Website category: jobs
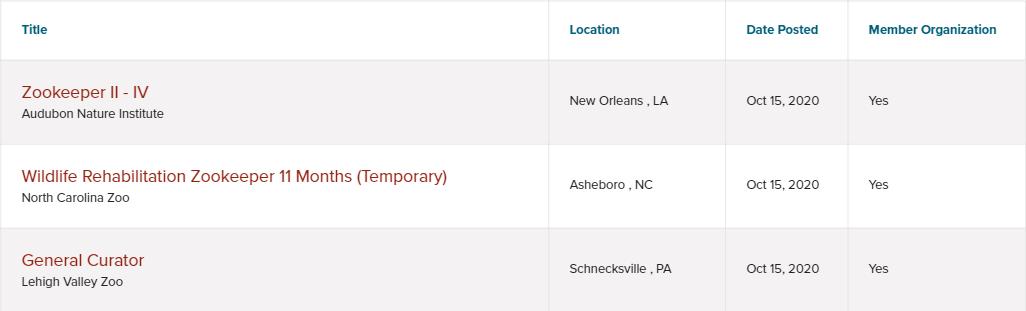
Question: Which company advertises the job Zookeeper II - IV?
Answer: Audubon Nature Institute

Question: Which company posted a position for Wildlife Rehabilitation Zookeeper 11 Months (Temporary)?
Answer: North Carolina Zoo

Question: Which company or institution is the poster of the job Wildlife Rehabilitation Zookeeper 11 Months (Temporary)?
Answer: North Carolina Zoo

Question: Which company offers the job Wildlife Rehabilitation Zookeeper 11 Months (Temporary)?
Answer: North Carolina Zoo

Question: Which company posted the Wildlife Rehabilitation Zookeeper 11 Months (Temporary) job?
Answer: North Carolina Zoo

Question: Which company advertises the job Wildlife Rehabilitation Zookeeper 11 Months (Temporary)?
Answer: North Carolina Zoo

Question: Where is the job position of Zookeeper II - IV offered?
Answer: New Orleans , LA

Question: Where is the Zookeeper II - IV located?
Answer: New Orleans , LA

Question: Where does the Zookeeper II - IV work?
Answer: New Orleans , LA

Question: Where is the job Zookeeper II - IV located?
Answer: New Orleans , LA

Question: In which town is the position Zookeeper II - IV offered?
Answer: New Orleans , LA

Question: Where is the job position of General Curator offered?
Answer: Schnecksville , PA

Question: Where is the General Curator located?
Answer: Schnecksville , PA

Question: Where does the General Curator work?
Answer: Schnecksville , PA

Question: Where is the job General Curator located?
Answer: Schnecksville , PA

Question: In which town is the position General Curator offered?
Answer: Schnecksville , PA

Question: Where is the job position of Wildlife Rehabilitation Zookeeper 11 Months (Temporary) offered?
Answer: Asheboro , NC

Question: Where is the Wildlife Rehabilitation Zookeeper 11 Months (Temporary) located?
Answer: Asheboro , NC

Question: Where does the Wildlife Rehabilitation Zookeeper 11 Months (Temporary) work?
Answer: Asheboro , NC

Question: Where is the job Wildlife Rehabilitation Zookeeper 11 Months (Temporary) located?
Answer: Asheboro , NC

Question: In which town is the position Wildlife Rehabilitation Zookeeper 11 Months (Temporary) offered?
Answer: Asheboro , NC

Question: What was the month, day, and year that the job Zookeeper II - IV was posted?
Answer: Oct 15, 2020

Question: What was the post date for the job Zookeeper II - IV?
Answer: Oct 15, 2020

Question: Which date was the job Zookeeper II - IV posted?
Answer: Oct 15, 2020

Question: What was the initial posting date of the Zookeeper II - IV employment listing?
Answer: Oct 15, 2020

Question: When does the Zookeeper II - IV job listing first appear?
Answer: Oct 15, 2020

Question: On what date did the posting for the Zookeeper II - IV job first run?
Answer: Oct 15, 2020

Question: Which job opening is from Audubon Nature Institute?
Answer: Zookeeper II - IV

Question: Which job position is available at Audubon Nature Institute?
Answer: Zookeeper II - IV

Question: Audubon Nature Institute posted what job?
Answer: Zookeeper II - IV

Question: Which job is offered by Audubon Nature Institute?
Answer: Zookeeper II - IV

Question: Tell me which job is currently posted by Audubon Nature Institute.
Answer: Zookeeper II - IV

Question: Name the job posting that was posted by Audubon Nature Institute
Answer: Zookeeper II - IV

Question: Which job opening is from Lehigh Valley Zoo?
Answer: General Curator

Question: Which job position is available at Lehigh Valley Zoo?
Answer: General Curator

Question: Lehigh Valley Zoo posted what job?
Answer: General Curator

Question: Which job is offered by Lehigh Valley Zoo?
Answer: General Curator

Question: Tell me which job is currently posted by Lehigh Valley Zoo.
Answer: General Curator

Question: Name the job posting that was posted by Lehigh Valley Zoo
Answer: General Curator

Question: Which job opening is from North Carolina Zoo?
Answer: Wildlife Rehabilitation Zookeeper 11 Months (Temporary)

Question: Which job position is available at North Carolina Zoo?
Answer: Wildlife Rehabilitation Zookeeper 11 Months (Temporary)

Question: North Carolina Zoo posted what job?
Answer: Wildlife Rehabilitation Zookeeper 11 Months (Temporary)

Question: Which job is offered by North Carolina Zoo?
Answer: Wildlife Rehabilitation Zookeeper 11 Months (Temporary)

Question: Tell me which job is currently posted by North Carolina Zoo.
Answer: Wildlife Rehabilitation Zookeeper 11 Months (Temporary)

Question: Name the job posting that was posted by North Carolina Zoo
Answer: Wildlife Rehabilitation Zookeeper 11 Months (Temporary)

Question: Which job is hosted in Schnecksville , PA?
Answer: General Curator

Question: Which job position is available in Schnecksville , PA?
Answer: General Curator

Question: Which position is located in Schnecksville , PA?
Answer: General Curator

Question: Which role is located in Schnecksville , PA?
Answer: General Curator

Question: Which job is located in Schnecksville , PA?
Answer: General Curator

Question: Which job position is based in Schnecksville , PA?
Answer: General Curator

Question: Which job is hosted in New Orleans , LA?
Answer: Zookeeper II - IV

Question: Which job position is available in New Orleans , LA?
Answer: Zookeeper II - IV

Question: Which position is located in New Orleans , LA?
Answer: Zookeeper II - IV

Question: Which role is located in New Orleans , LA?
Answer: Zookeeper II - IV

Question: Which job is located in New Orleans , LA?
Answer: Zookeeper II - IV

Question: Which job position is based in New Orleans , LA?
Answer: Zookeeper II - IV

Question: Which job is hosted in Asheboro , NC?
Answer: Wildlife Rehabilitation Zookeeper 11 Months (Temporary)

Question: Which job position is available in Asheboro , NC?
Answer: Wildlife Rehabilitation Zookeeper 11 Months (Temporary)

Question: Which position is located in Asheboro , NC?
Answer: Wildlife Rehabilitation Zookeeper 11 Months (Temporary)

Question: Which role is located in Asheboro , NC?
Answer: Wildlife Rehabilitation Zookeeper 11 Months (Temporary)

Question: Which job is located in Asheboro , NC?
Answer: Wildlife Rehabilitation Zookeeper 11 Months (Temporary)

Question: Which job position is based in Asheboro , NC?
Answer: Wildlife Rehabilitation Zookeeper 11 Months (Temporary)